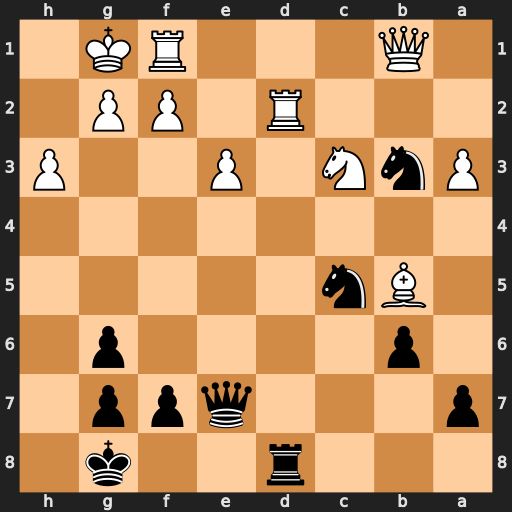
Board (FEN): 3r2k1/p3qpp1/1p4p1/1Bn5/8/PnN1P2P/3R1PP1/1Q3RK1
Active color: b
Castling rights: -
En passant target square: -
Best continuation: Nxd2 Qc2 Nxf1